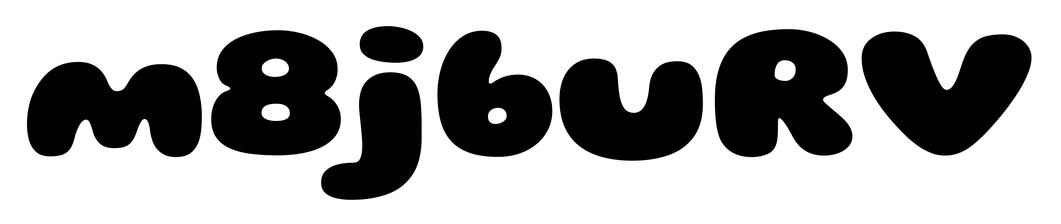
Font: Gluten_Black